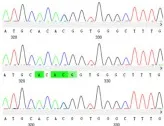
The proband's next-generation sequencing (NGS) analysis identified three heterozygous variants in the SLC12A3 gene: a missense variant (c.421G>A) resulting in the amino acid substitution p. G141R, and a second variant (c.509T>A and c.704C>A) leading to the amino acid changes p. L170Q and p. T235K, respectively. These genetic findings were confirmed by Sanger sequencing, as depicted in the electropherograms.
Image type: chart (chart)